Interaction volume radius: 10 \u00c5
Interaction volume height: 10 \u00c5
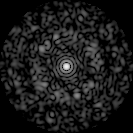
Disorder parameter: 0.8268